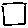
Label: square